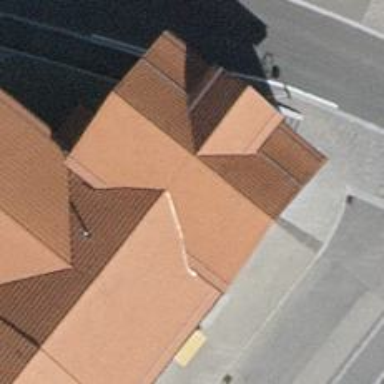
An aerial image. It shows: Restaurant.